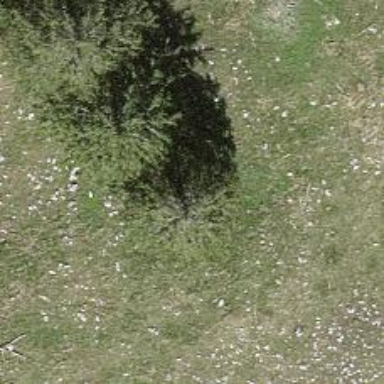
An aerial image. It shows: Beautiful tree in nature.